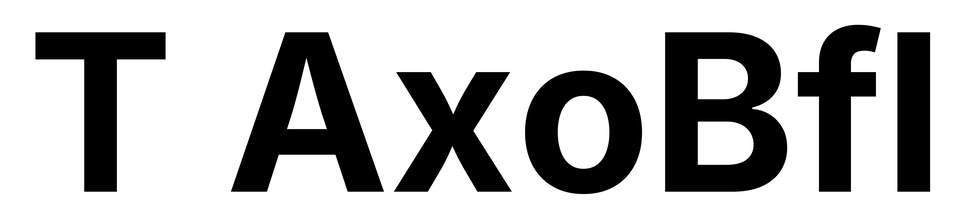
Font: Inter_Bold